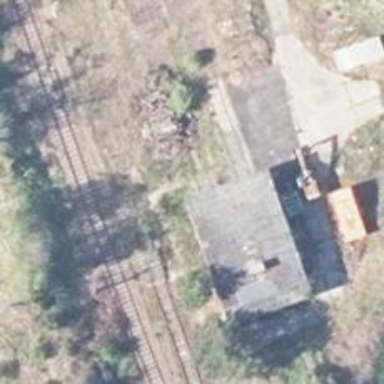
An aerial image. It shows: Disused railway track of class leading to service yard.